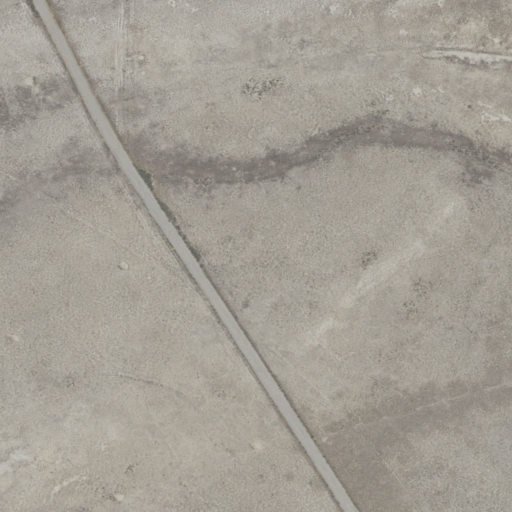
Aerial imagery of depression(s) in Idaho named Birch Creek Sinks containing shrub and medium intensity development